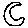
Label: moon